Question: I have table like this:

I need get numbers, wich is repeated in different citys and also get these citys quantity for each number.
That is from this table, I need result:
'''
number | repeated citys quantity
----------
222 | 2
'''
because number '222' is repeated in 2 different city.
I have this solution:
1) greate function which returns unique values from array, for example 'array_unique()'
2) and then:
'''
SELECT number, array_length(uniq_city_list, 1) FROM (
SELECT number, array_unique(array_agg(city)) AS uniq_city_list FROM mytable
GROUP BY number
)
AS t
WHERE array_length(uniq_city_list, 1) > 1
'''
But, may be there is better solution for doing this? I think this is not optimal query...
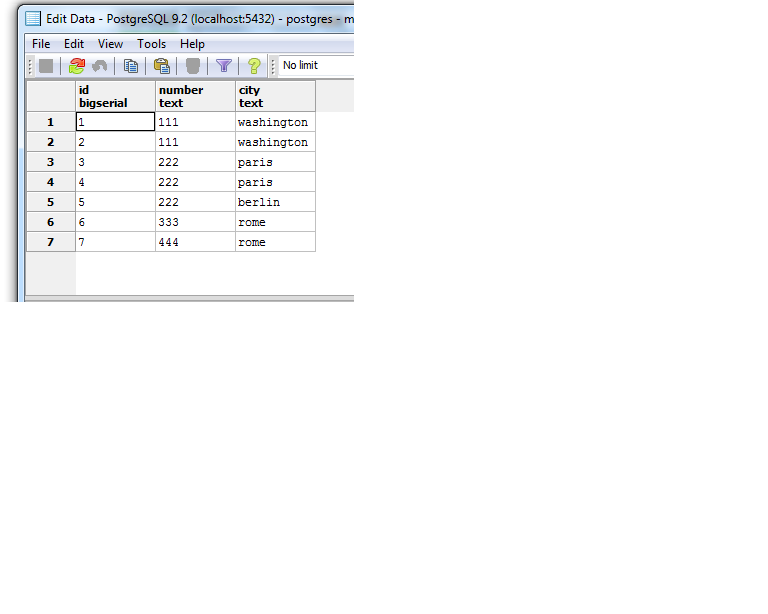
Answer: '''
select number, count(*)
from (
select number, city
from t
group by number, city
) s
group by number
having count(*) > 1
order by number
'''